Question: I would like to remove, edit, or replace this service page (for lack of a better word). Is that possible? Of course, i still want the service to be available.
I want to at least edit it to remove the "You have created a service..."
The page i'm talking about is this one:

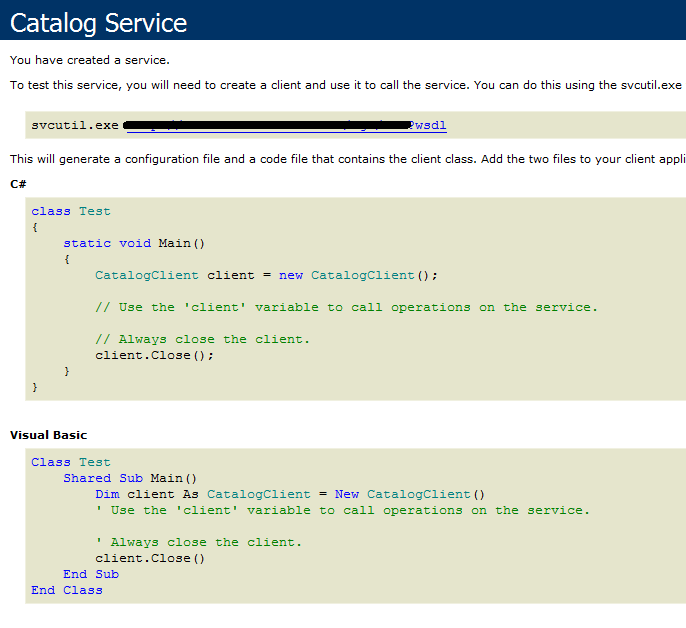
Answer: You want to turn off the <URL> in your configuration's service behavior.
Here is an example:
Add the following behavior to your configuration:
'''
<behaviors>
<serviceBehaviors>
<behavior name="noHelpPage">
<serviceDebug httpHelpPageEnabled="false" />
</behavior>
</serviceBehaviors>
</behaviors>
'''
Assuming you have a service that looks like this:
'''
<service
name="MyService"
behaviorConfiguration="noHelpPage" />
'''
Note that the 'behaviorConfiguration' attribute points to the behavior we just created, 'noHelpPage'. Of course, if you have an existing behavior already for your service, just amend it.